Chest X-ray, PA view. Patient: 51 years old, sex M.
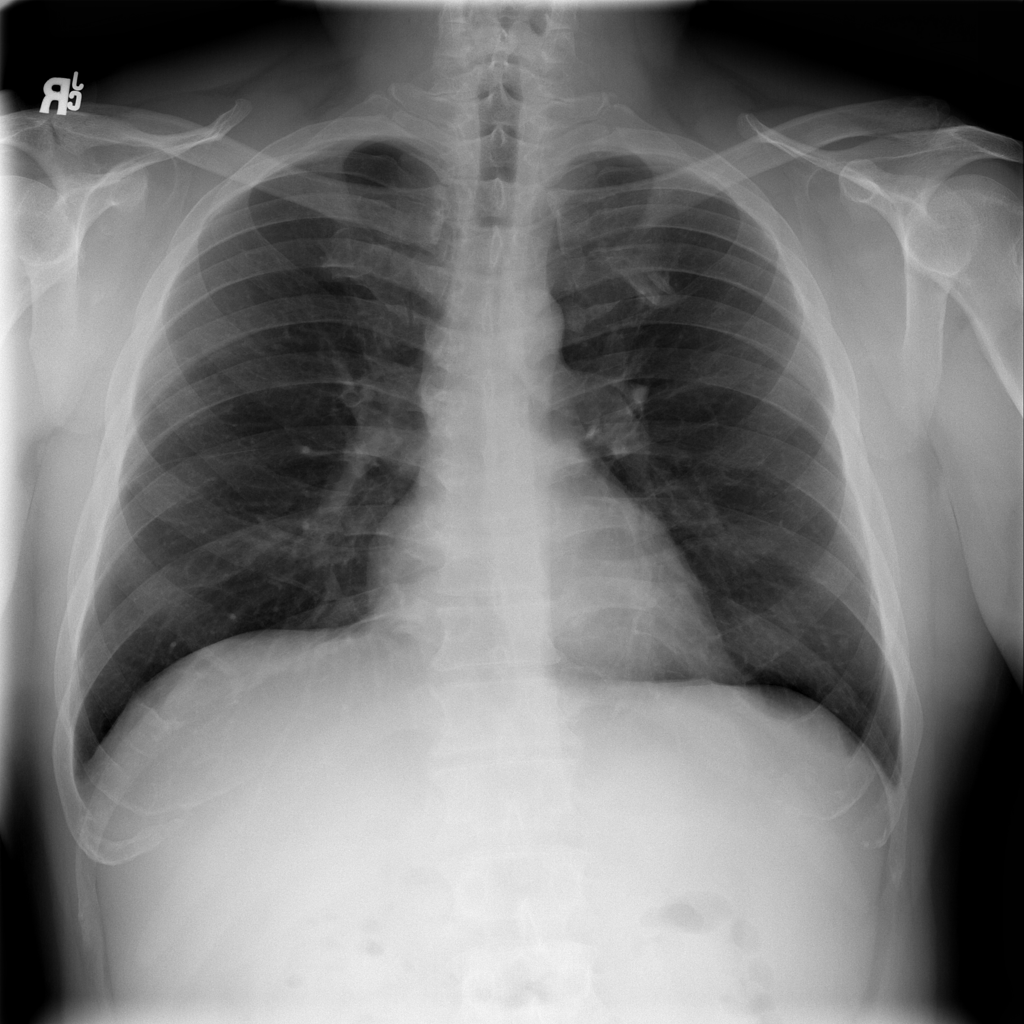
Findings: No Finding